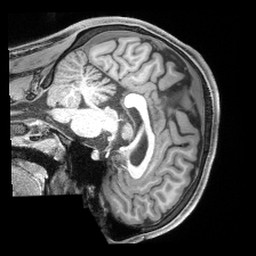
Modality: T1w
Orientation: sagittal
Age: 21
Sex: male
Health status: healthy
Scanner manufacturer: siemens
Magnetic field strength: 3 T
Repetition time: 2.4 s
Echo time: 0.00194 s